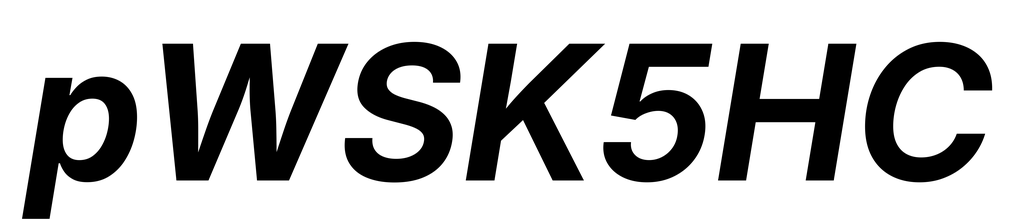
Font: Inter-Italic_Bold_Italic